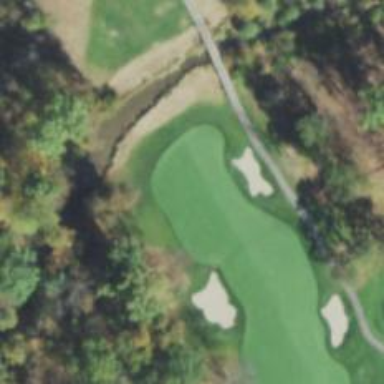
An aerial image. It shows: Golf hole.